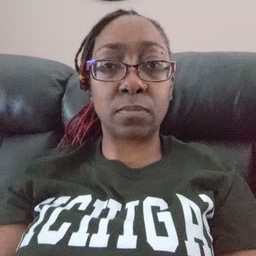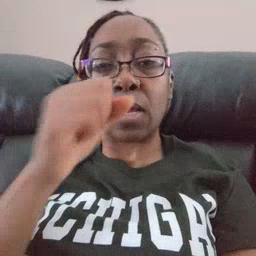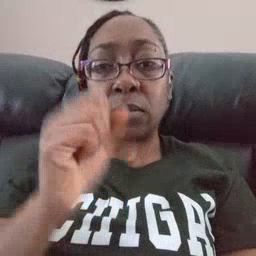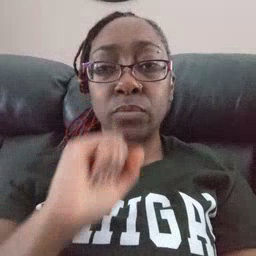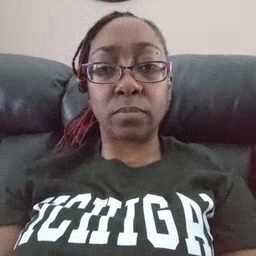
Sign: icecream